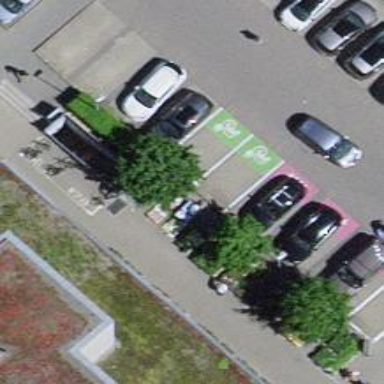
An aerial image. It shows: Charging station.